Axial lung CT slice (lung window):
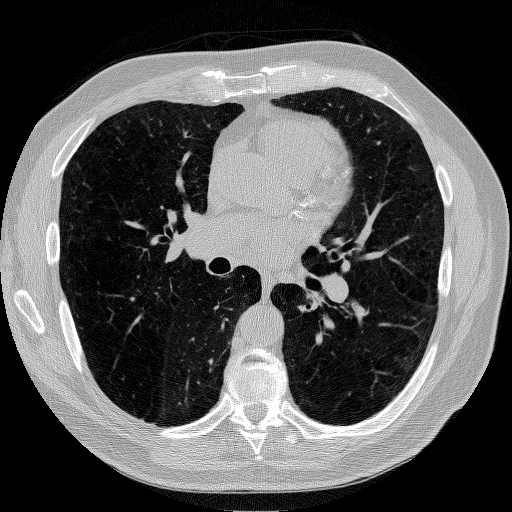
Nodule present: no